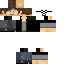
A male human skin with medium skin, wearing brown long hair dressed in a blue hoodie and black pants, featuring a closed mouth.